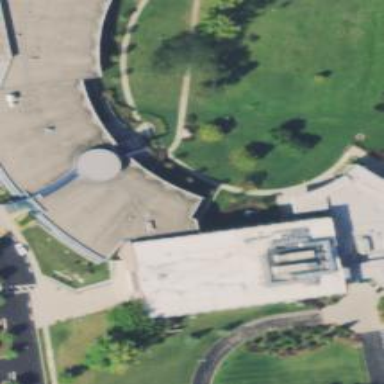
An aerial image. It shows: College building.